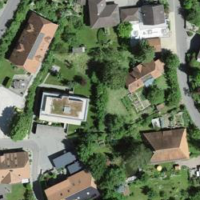
EUNIS habitat code: 55
Species observed at this site:
Humulus lupulus